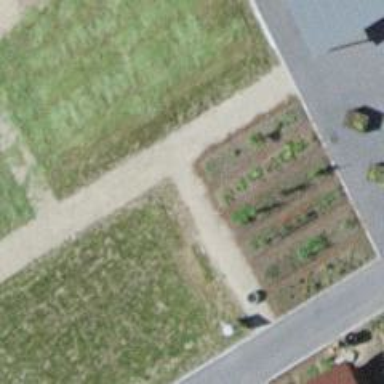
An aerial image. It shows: Path surfaced with fine gravel.